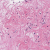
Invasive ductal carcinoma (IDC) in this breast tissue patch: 0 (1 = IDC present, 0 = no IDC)